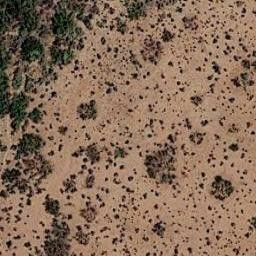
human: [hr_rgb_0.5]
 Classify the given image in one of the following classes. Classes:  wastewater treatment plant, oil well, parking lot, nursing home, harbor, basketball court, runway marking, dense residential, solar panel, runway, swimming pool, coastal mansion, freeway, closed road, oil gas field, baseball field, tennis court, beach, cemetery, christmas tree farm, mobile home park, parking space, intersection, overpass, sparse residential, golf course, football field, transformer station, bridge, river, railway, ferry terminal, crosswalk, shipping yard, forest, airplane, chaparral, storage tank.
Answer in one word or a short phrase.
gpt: chaparral